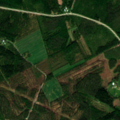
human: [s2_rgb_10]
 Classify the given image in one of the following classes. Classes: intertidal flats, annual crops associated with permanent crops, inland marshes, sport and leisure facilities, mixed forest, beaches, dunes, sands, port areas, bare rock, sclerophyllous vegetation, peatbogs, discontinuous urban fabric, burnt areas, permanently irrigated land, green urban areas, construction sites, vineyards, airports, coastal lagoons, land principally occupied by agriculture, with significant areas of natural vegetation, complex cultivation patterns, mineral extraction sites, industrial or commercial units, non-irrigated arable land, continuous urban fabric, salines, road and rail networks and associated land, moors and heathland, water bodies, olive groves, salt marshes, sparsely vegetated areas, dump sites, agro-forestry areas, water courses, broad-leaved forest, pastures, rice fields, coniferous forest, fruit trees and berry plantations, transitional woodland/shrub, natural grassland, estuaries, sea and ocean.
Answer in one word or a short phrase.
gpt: broad-leaved forest, coniferous forest, mixed forest, transitional woodland/shrub